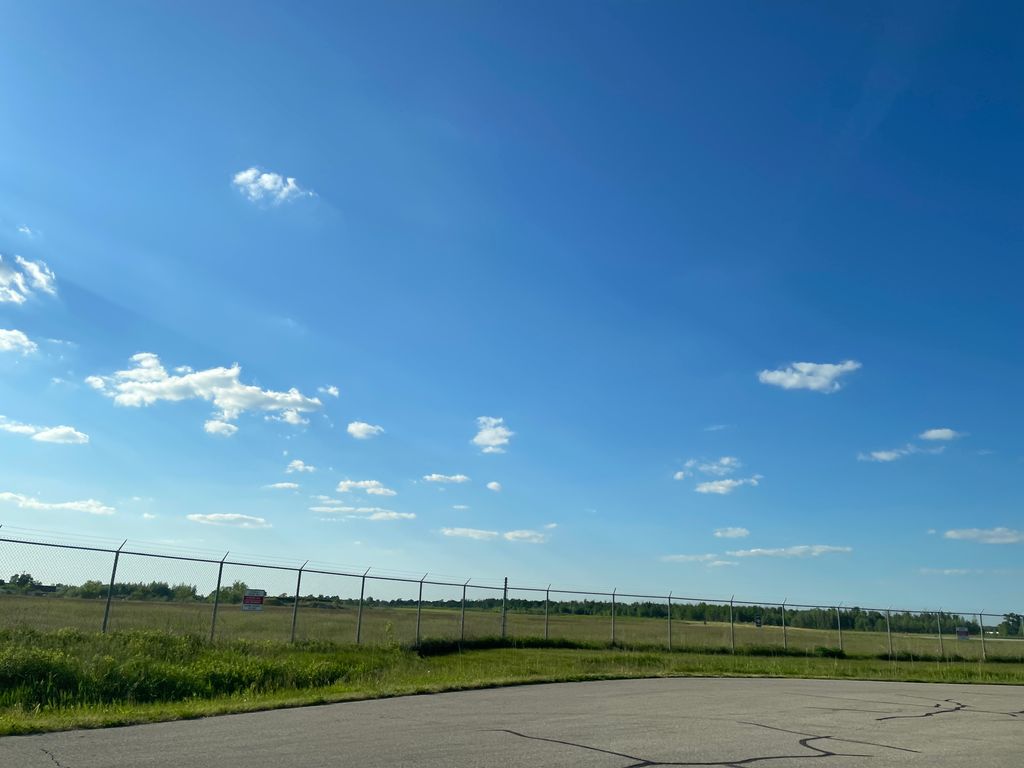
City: kitchener-waterloo